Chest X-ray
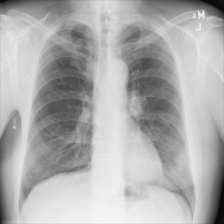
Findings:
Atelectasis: negative
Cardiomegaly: negative
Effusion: negative
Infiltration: negative
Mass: negative
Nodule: negative
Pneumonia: negative
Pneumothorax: negative
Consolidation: negative
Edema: negative
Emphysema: positive
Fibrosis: negative
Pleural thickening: negative
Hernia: negative